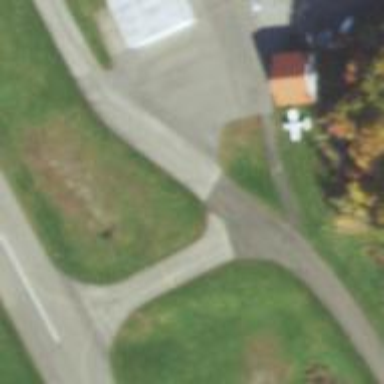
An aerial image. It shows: Image of taxiway at airport.